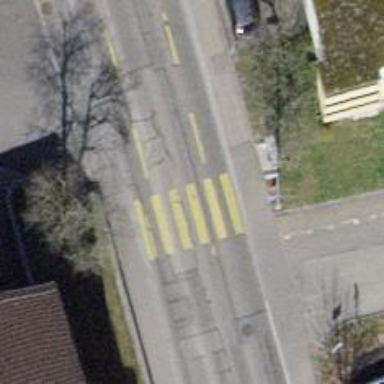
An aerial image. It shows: Marked road crossing.